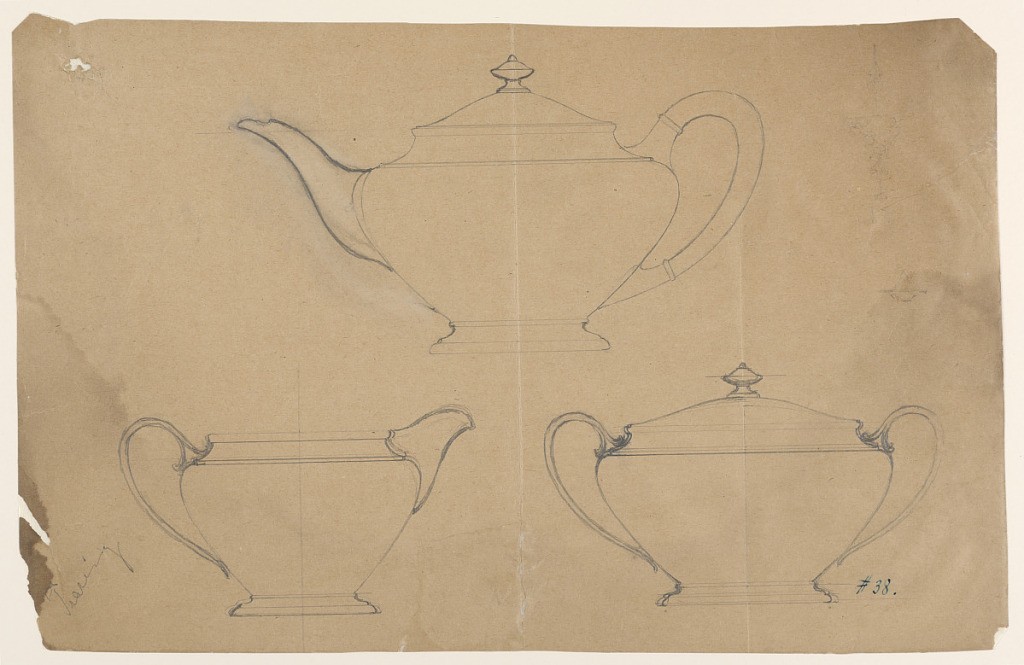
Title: Drawing
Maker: George E Germer, 1868 – 1936
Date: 1910–1915
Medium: Pencil. Brown paper
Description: Each shows the teapot with the handle at right, on top, the cream pot with the
handle at left, bottom left, the two-handled and covered sugar bowl, bottom
right. The handles of the cream pots and augar bowls are forked on top.
Reverse: blackened for tracing. The knobs of the covers are shaped like urns.
Rough sketch of a pendant(?) top right. Marked, ink,"#38.• Written, bottom
left: "Tracing, "pencil